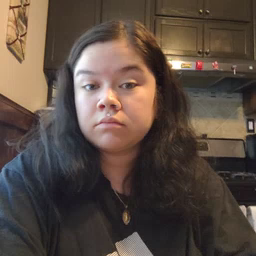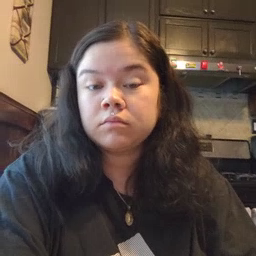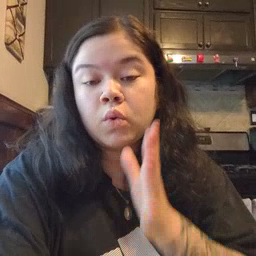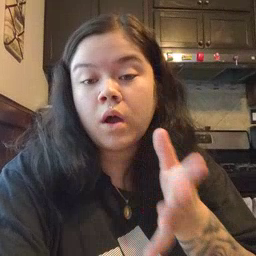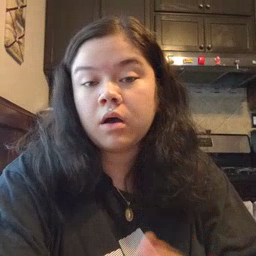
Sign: grandma